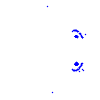
Particle: electron